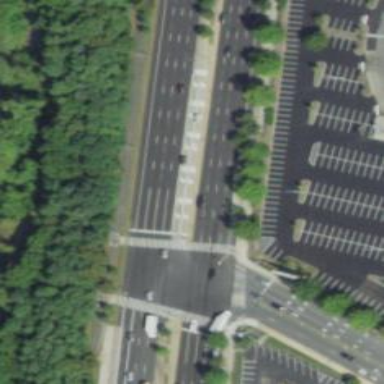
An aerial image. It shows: Footway with asphalt surface and zebra crossing.